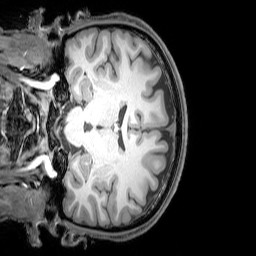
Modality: T1w
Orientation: coronal
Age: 24
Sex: male
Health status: healthy
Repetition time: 0.081 s
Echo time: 0.037 s